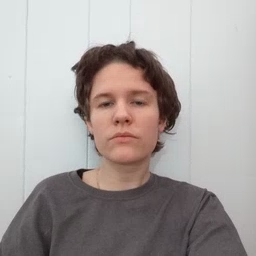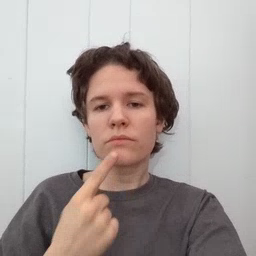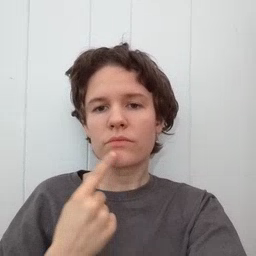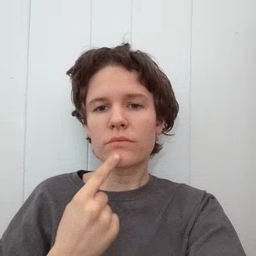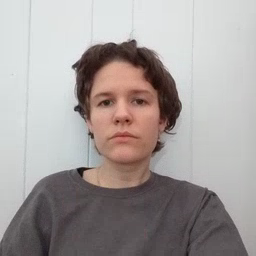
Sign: say